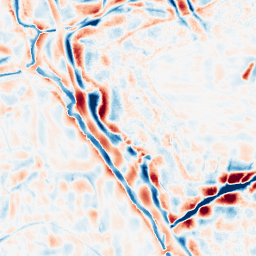
Category: wavelet
Decomposition family: wavelet_biorthogonal
Decomposition parameters: wavelet: bior4.4
level: 4
Upsampling method: sinc_hamming
Upsampling parameters: scale: 8
kernel_size: 16
Upsampling scale: 8